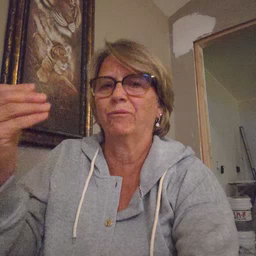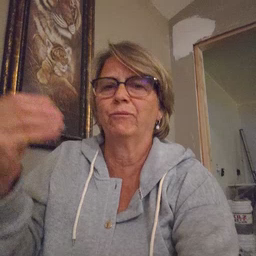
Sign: wolf